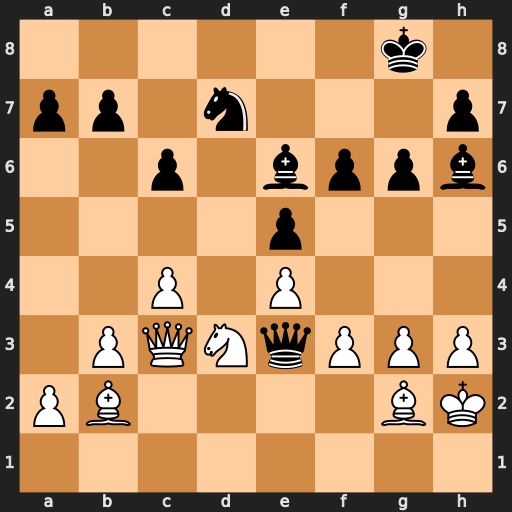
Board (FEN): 6k1/pp1n3p/2p1bppb/4p3/2P1P3/1PQNqPPP/PB4BK/8
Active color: w
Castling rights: -
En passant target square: -
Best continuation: Bc1 Qd4 Qxd4 exd4 Bxh6